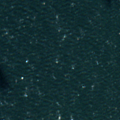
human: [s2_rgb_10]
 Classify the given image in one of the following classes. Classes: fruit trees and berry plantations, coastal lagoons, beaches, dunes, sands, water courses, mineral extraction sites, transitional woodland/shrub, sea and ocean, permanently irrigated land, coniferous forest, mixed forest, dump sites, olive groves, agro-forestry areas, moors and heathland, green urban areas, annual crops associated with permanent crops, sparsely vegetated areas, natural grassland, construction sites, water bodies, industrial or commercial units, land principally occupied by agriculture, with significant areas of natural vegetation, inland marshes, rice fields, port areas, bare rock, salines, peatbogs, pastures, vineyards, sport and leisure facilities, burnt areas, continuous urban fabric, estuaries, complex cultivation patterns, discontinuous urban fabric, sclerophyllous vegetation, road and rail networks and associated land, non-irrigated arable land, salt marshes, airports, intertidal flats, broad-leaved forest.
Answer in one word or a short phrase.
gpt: sea and ocean